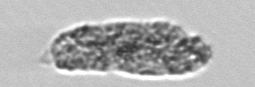
Label: fecal_pellet